Interaction volume radius: 5 \u00c5
Interaction volume height: 15 \u00c5
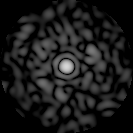
Disorder parameter: 0.8375